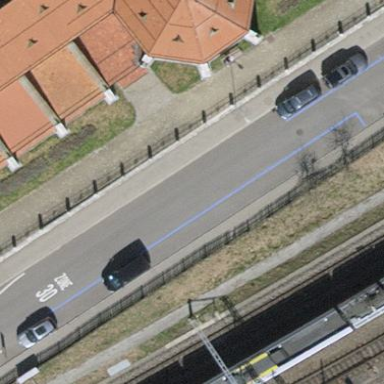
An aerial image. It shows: Asphalt parking lane.